This time-frequency spectrogram was computed from a rotor test-rig vibration snapshot; brighter regions carry more energy. Based on the visible evidence, which rotor condition applies: normal, misalignment, unbalance, looseness?
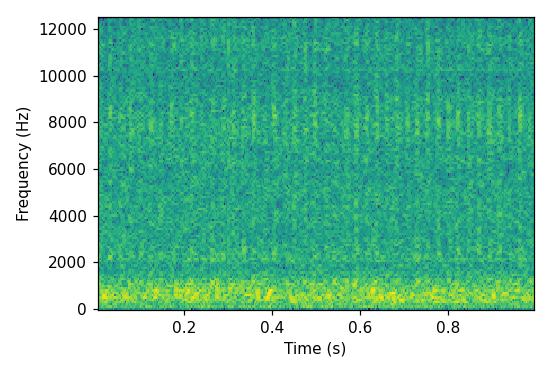
Answer: misalignment